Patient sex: F
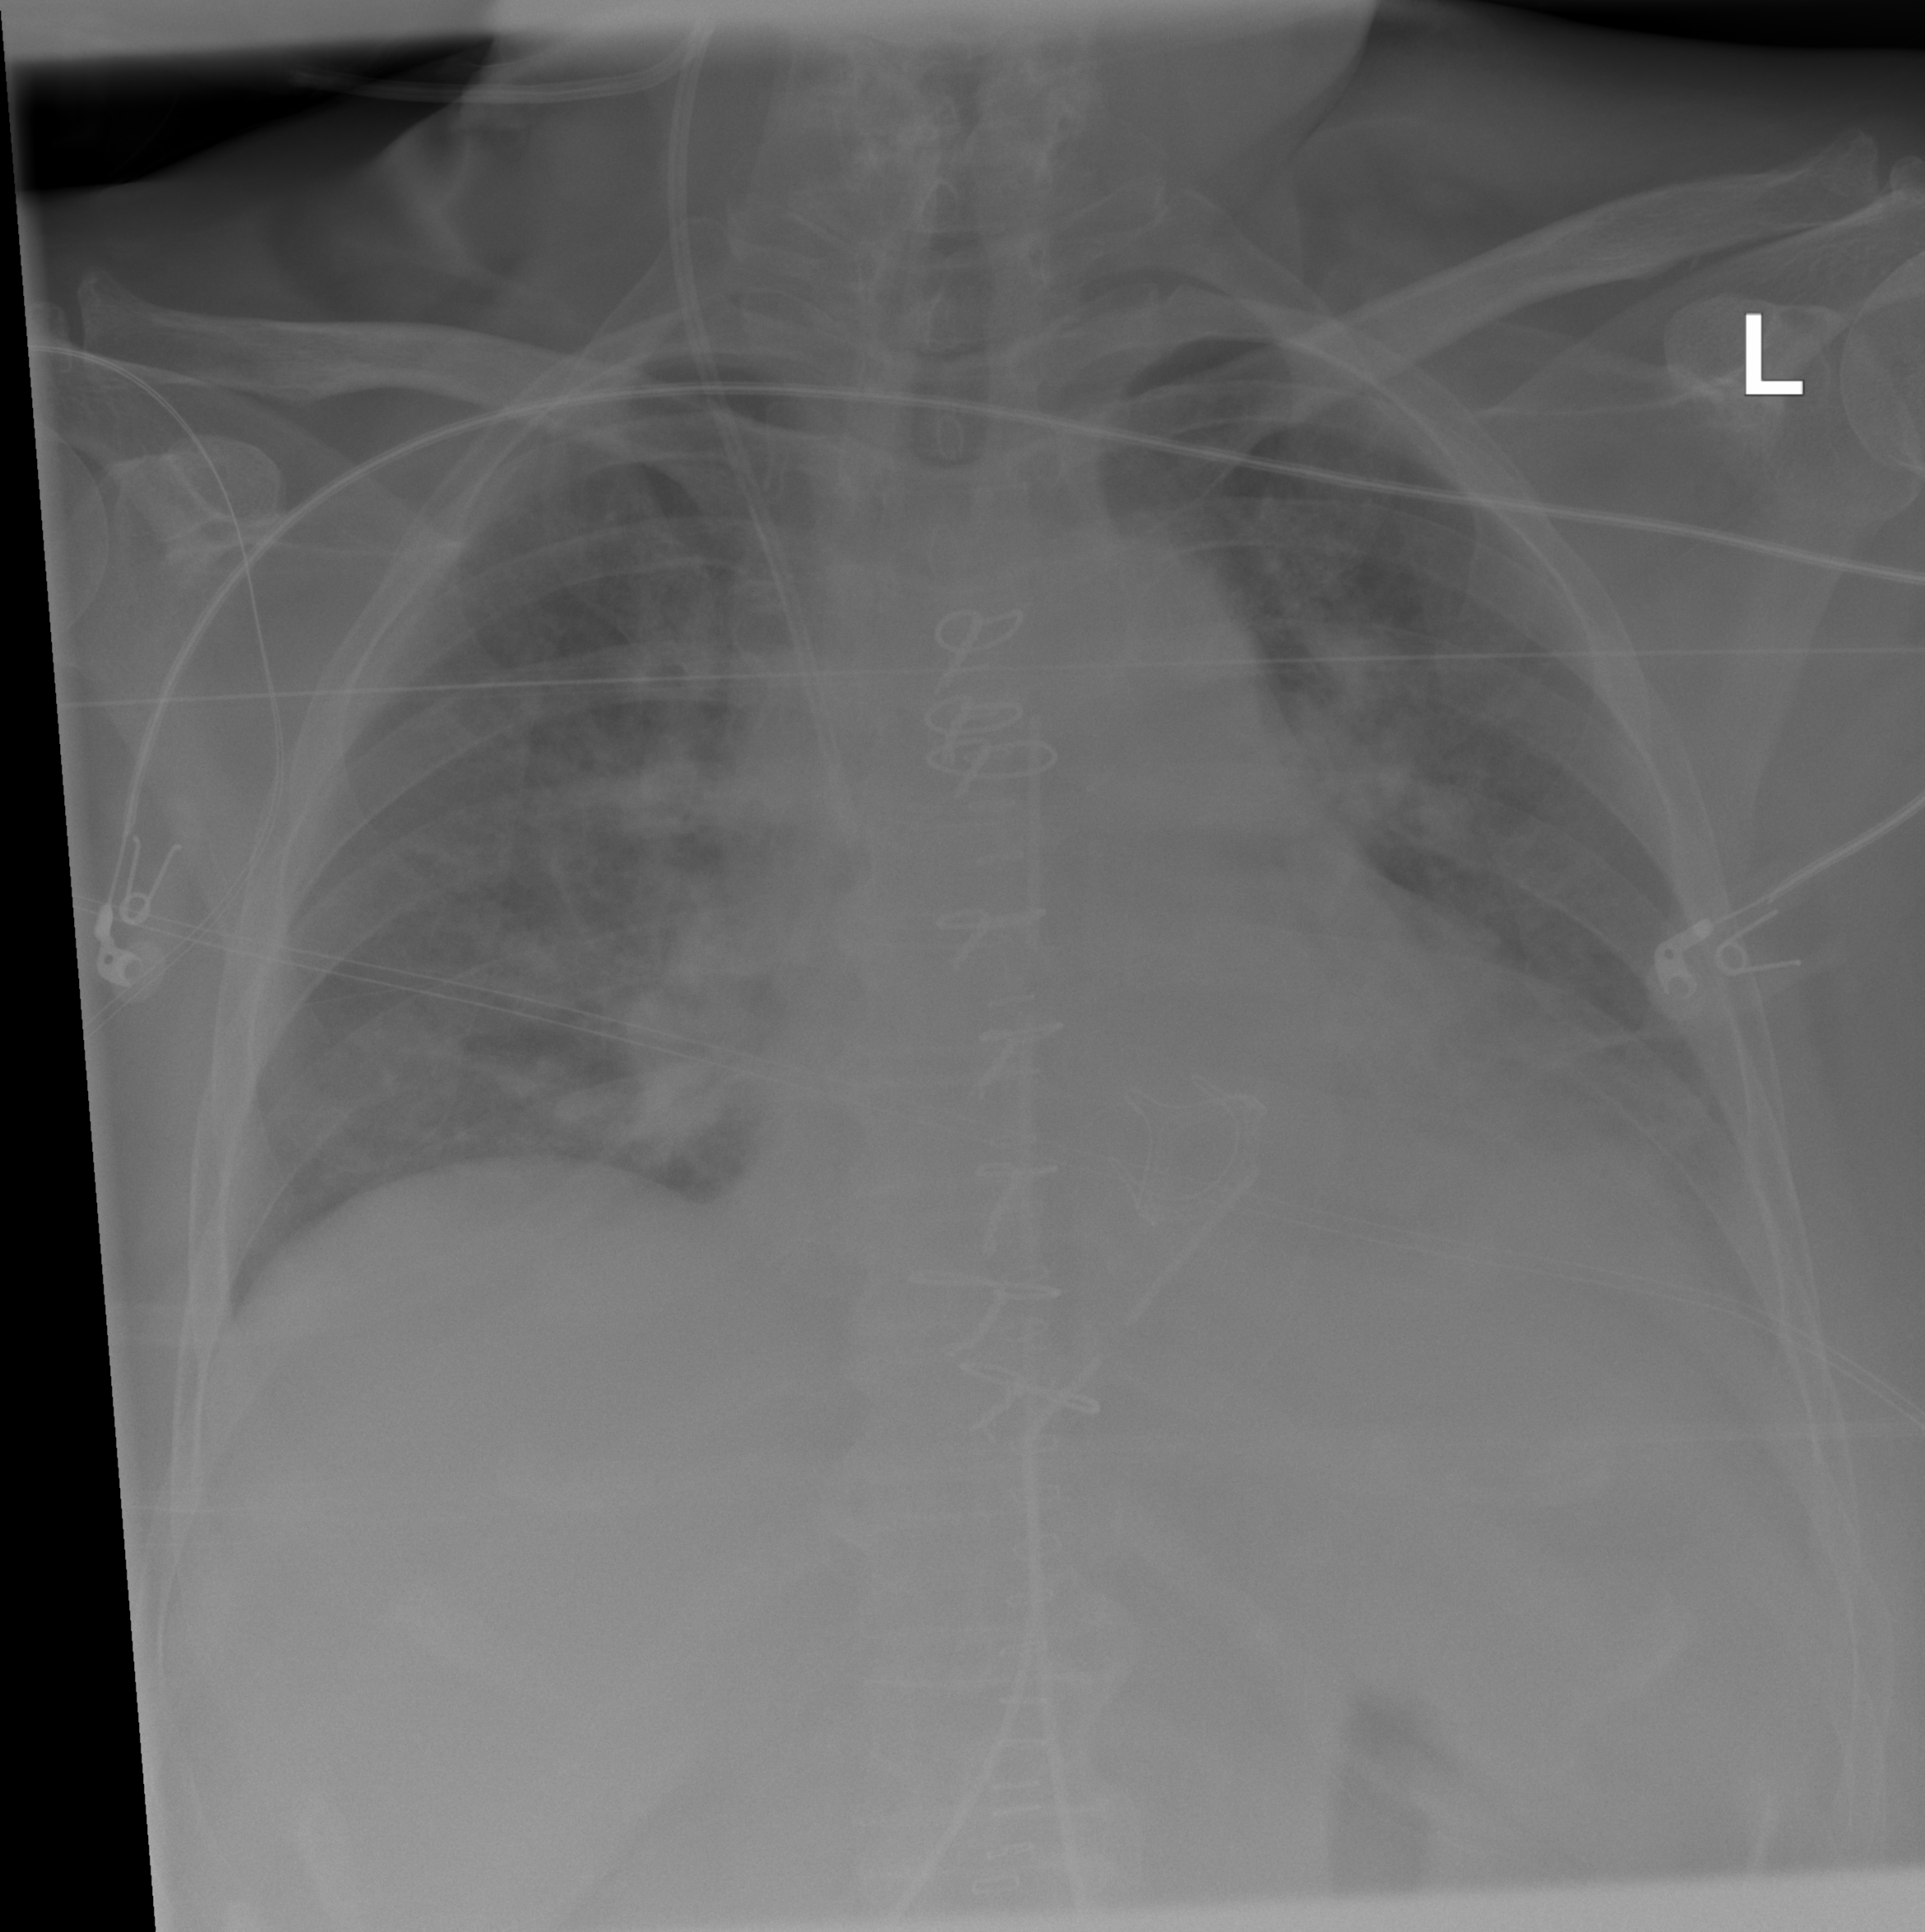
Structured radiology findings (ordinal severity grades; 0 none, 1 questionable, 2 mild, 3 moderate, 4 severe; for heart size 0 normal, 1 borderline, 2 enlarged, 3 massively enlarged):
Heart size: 2
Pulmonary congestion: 2
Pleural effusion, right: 0
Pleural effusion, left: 2
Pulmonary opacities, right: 1
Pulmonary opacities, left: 2
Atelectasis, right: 2
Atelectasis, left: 2